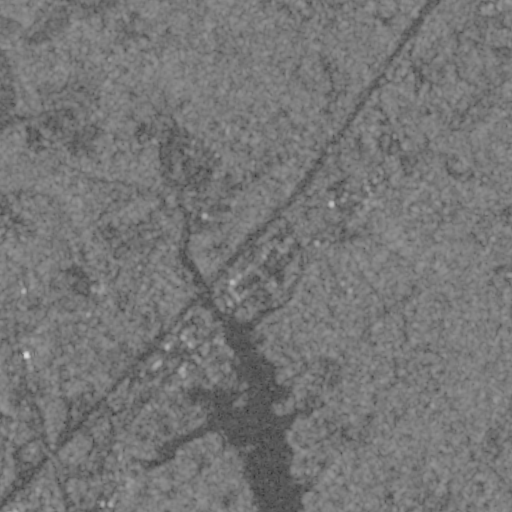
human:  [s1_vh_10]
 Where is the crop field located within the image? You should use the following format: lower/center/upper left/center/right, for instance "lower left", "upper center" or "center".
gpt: The crop field is located in the left of the image.
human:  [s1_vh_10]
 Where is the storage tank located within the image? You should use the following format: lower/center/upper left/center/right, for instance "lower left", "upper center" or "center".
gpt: The storage tank is located in the center of the image.
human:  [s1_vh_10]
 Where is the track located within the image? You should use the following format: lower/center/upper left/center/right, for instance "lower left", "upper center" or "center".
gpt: The track is located in the center left of the image.
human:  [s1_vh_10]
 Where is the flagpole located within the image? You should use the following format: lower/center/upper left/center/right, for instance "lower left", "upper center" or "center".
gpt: The flagpole is located in the lower left of the image.
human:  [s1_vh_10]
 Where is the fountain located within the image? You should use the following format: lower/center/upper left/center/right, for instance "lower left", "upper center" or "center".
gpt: The fountain is located in the center of the image.
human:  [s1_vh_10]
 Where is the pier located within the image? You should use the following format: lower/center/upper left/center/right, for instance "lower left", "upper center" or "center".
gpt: The pier is located in the lower center of the image.
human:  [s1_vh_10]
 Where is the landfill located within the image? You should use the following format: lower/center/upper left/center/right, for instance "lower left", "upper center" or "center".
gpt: There is no landfill in the image.

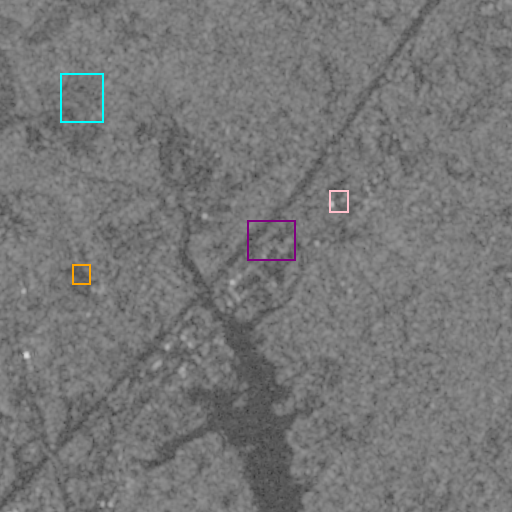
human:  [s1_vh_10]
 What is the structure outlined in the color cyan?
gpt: The structure outlined in cyan is a crop field.
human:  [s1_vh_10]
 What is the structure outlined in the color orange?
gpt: The structure outlined in orange is a park.
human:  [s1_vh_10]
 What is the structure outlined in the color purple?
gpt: The structure outlined in purple is a parking lot.
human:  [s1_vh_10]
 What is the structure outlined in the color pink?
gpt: The structure outlined in pink is a building.
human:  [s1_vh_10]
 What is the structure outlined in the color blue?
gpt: There is no blue outline.